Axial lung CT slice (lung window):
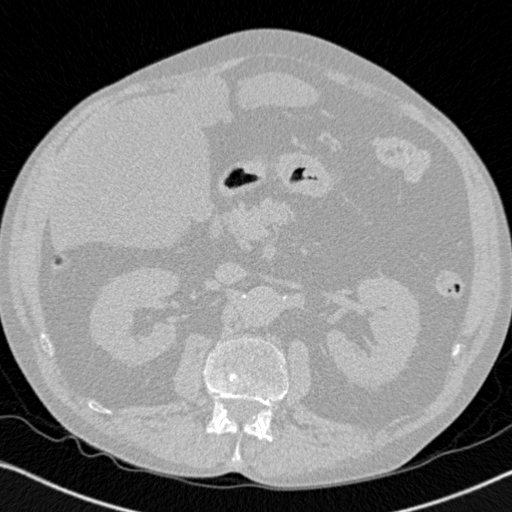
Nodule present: no